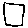
Label: square